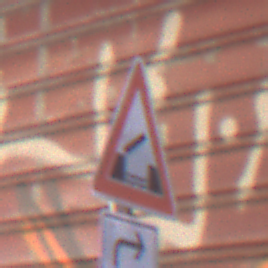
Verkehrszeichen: BeweglicheBruecke
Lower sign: RichtungsangabeDurchPfeile5
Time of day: MorningAfternoon
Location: Outdoor (Urban)
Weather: Clear
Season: NotSpecified
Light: Natural